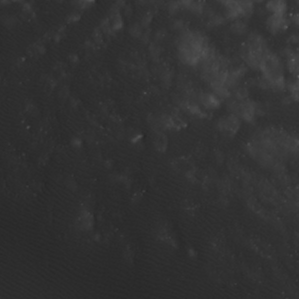
Label: non_frost